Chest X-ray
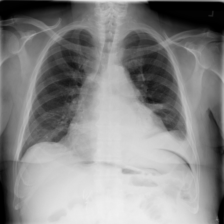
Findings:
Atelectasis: positive
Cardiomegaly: negative
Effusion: positive
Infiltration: positive
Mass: negative
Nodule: negative
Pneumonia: negative
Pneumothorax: positive
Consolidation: negative
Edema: negative
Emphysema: negative
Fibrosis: negative
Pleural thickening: negative
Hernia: negative